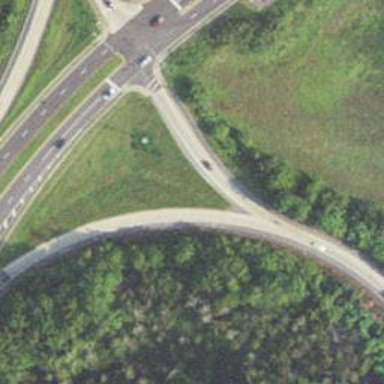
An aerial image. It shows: Motorway link.